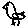
Label: bird